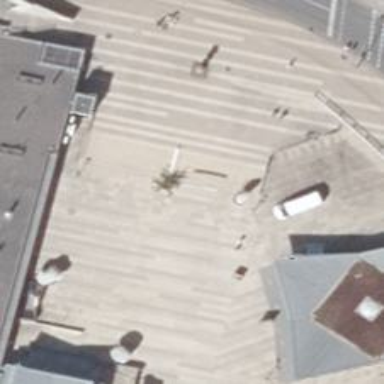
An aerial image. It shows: Concrete ramp.